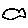
Label: fish